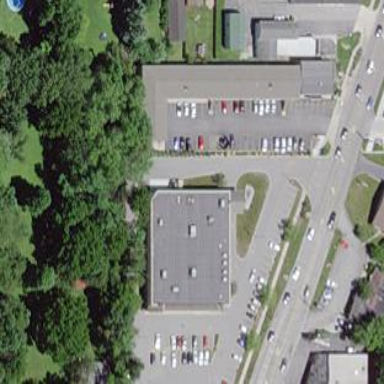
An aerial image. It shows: Building that is pharmacy providing healthcare services.